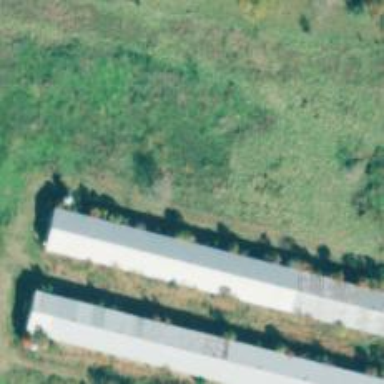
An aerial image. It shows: Poultry farmyard is depicted in the image.